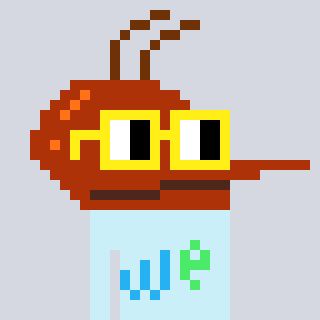
a pixel art character with square yellow glasses, a mosquito-shaped head and a cold-colored body on a cool background